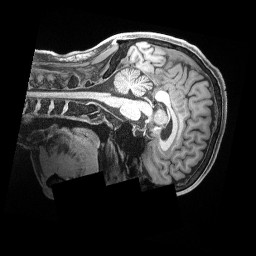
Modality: T1w
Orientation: sagittal
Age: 50
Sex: male
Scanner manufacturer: siemens
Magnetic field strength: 3 T
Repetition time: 2.3 s
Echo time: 0.00186 s